Question: Given the first 8 numbers in the nine-square grid, calculate the smallest positive integer such that the sum of this number plus all previous numbers is an integer multiple of 20
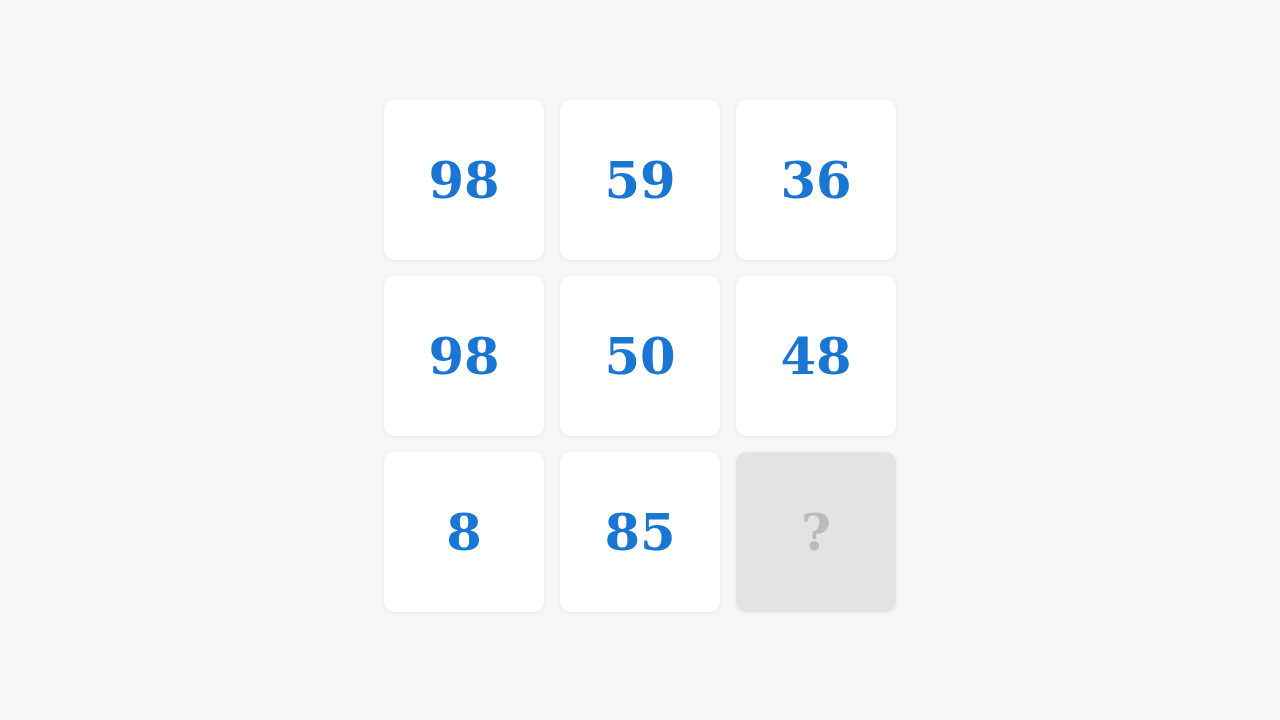
Answer: 18